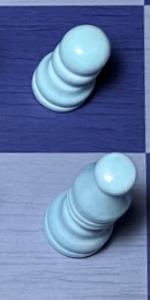
Label: Bishop_White